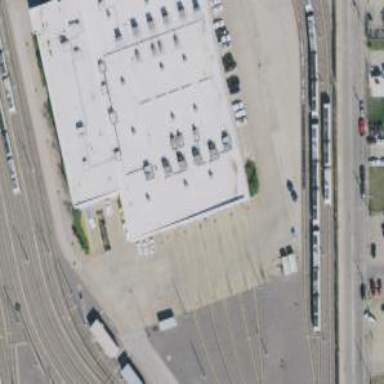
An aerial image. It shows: Light rail service yard with electrified contact lines. Building passage tunnel is also visible in the scene.